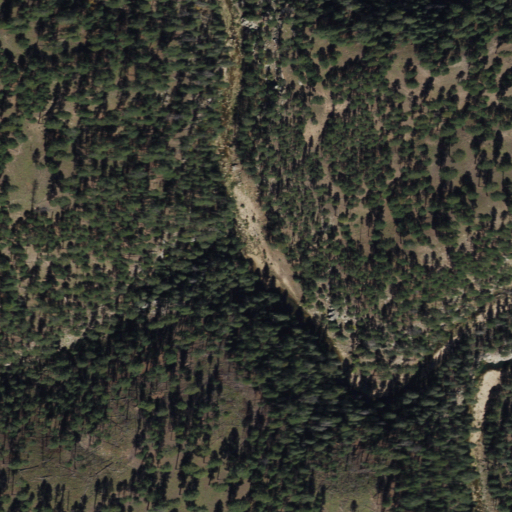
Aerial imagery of valley in Arizona named Long Draw containing evergreen forest and shrub